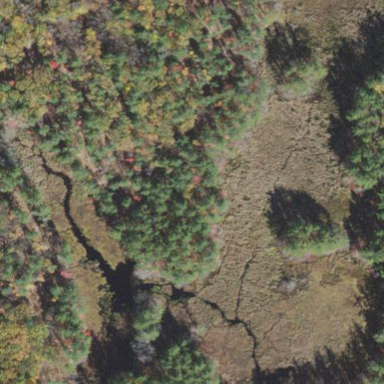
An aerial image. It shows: Marsh wetland.